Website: walmart
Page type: added-to-cart
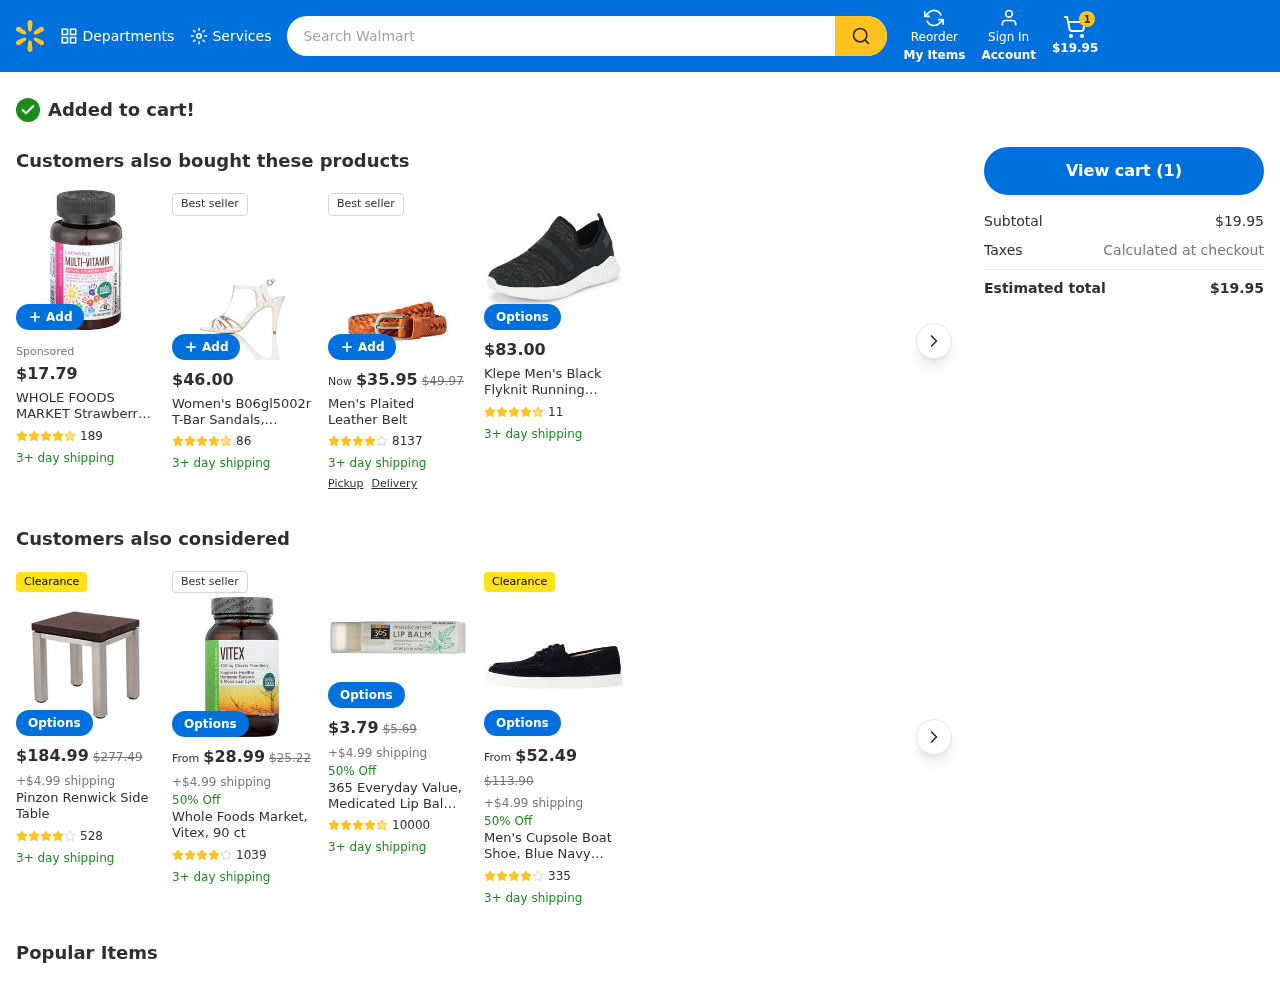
Product elements: key: PRODUCT2_NAME
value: WHOLE FOODS MARKET Strawberry Kids Multivitamin Tablets, 90 CT
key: PRODUCT2_NUM_RATINGS
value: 189
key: PRODUCT2_PRICE
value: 17.79
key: PRODUCT2_RATING
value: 4.5
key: PRODUCT3_NAME
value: Women's B06gl5002r T-Bar Sandals, Multicolour White Silver, 8 us
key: PRODUCT3_NUM_RATINGS
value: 86
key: PRODUCT3_PRICE
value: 46
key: PRODUCT3_RATING
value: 4.5
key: PRODUCT4_NAME
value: Men's Plaited Leather Belt
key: PRODUCT4_NUM_RATINGS
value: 8137
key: PRODUCT4_PRICE
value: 35.95
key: PRODUCT4_RATING
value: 4.3
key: PRODUCT5_NAME
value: Klepe Men's Black Flyknit Running Shoes-10 UK (44 EU) (11 US) (KP771/BLK)
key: PRODUCT5_NUM_RATINGS
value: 11
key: PRODUCT5_PRICE
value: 83
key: PRODUCT5_RATING
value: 4.6
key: PRODUCT6_NAME
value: Pinzon Renwick Side Table
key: PRODUCT6_NUM_RATINGS
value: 528
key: PRODUCT6_PRICE
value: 184.99
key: PRODUCT6_RATING
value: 4
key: PRODUCT7_NAME
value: Whole Foods Market, Vitex, 90 ct
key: PRODUCT7_NUM_RATINGS
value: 1039
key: PRODUCT7_PRICE
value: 28.99
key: PRODUCT7_RATING
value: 4.1
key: PRODUCT8_NAME
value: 365 Everyday Value, Medicated Lip Balm, 0.15 oz
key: PRODUCT8_NUM_RATINGS
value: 10000
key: PRODUCT8_PRICE
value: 3.79
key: PRODUCT8_RATING
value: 4.9
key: PRODUCT9_NAME
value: Men's Cupsole Boat Shoe, Blue Navy Suede, us:5
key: PRODUCT9_NUM_RATINGS
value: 335
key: PRODUCT9_PRICE
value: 52.49
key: PRODUCT9_RATING
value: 4
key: PRODUCT4_ORIGINAL_PRICE
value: $49.97
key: PRODUCT6_ORIGINAL_PRICE
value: $277.49
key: PRODUCT7_ORIGINAL_PRICE
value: $25.22
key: PRODUCT8_ORIGINAL_PRICE
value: $5.69
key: PRODUCT9_ORIGINAL_PRICE
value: $113.90
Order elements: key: ORDER_NUM_ITEMS
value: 1
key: ORDER_SUBTOTAL
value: $19.95
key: ORDER_TOTAL
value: $19.95
Search elements: key: HEADER_SEARCH
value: Search Walmart